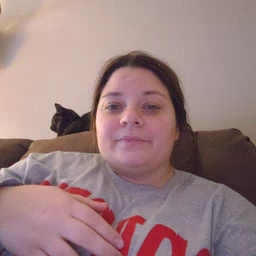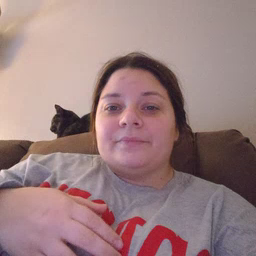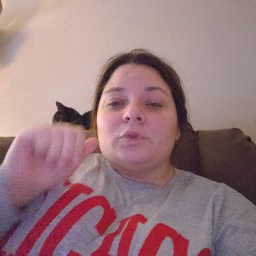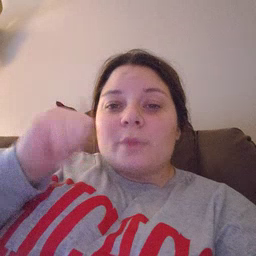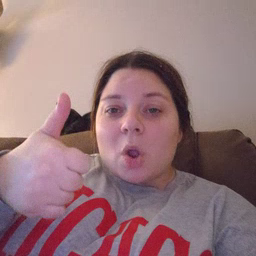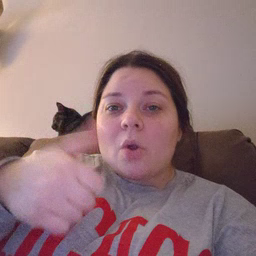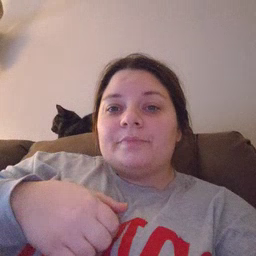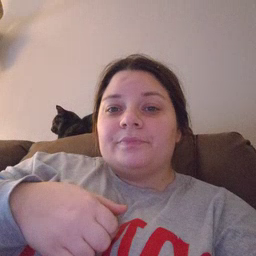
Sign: tomorrow